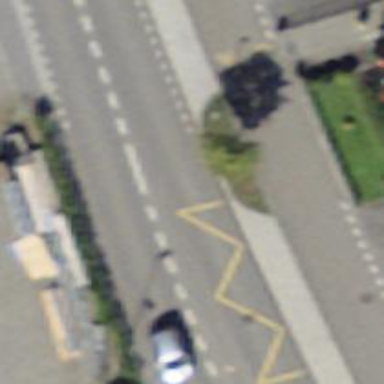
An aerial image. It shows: Bus stop with designated public transport stop position.